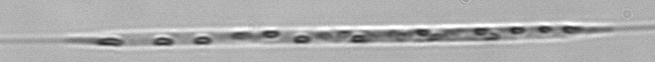
Label: Rhizosolenia